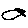
Label: fish